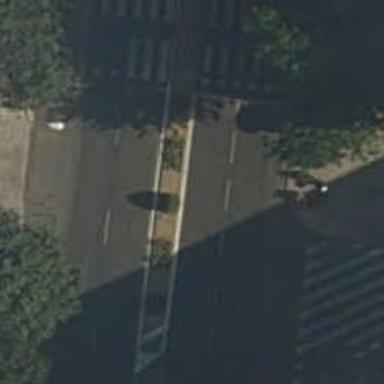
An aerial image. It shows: Road with traffic signals.